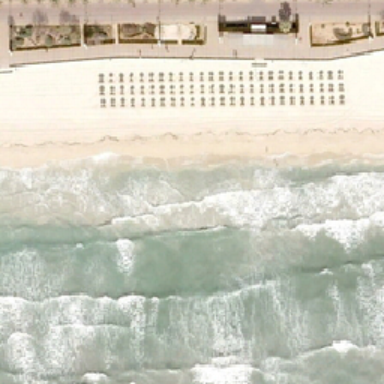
Three rows of trucks lined up on the yellow beach surrounded by the light blue sea .